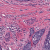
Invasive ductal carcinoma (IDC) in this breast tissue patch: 0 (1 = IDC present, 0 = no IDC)